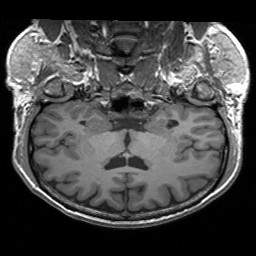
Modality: T1w
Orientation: sagittal
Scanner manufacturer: siemens
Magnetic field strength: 3 T